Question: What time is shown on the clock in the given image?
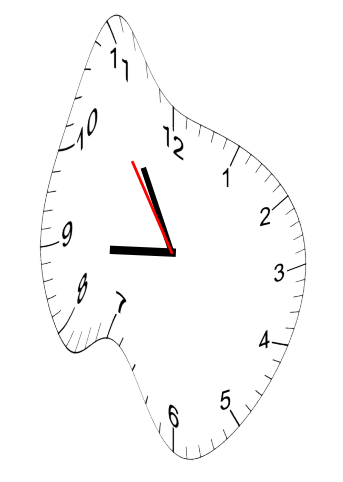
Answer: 08:54:54